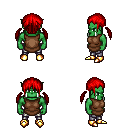
a pixel art fantasy rpg character, male body template, orc, green skin, brown tunic, metal pants, red twin-tailed hairstyle, gold boots, four views (front, back, left, right), 2x2 character sprite sheet, small pixel art, hard edges, no anti-aliasing